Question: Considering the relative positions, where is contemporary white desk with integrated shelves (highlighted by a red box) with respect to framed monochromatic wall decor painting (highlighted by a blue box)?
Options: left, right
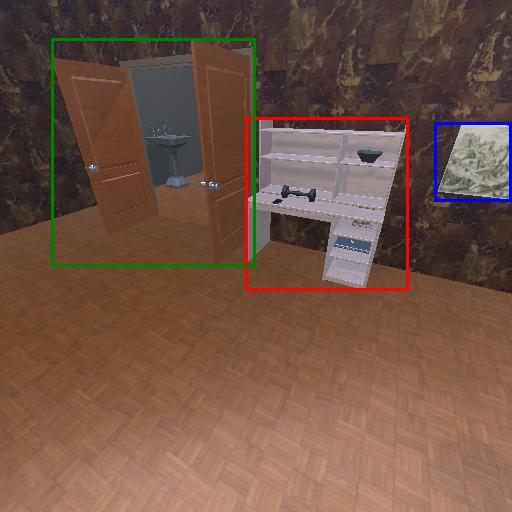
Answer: left